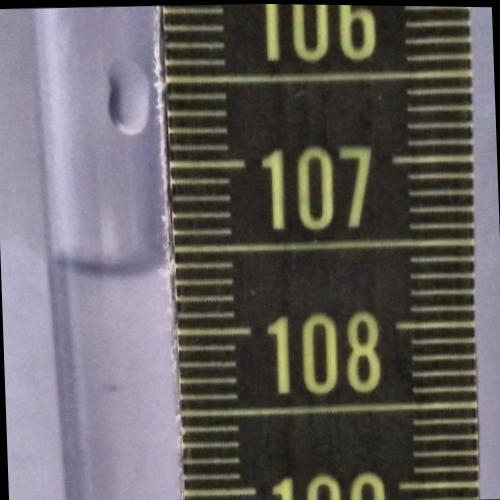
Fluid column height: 107.6 cm